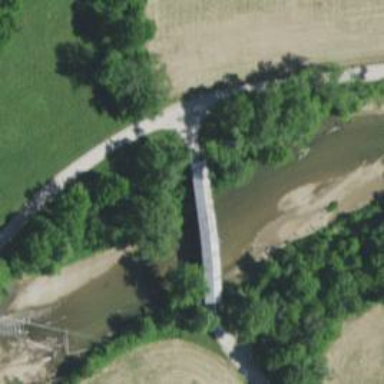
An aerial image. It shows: Covered bridge on residential road.